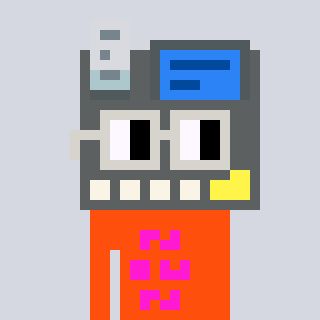
a pixel art character with square light gray glasses, a cash register-shaped head and a orange-colored body on a cool background